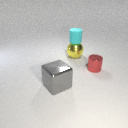
large gray metal cube to the left of large yellow metal sphere